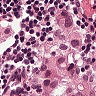
Metastatic tissue present: yes